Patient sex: M
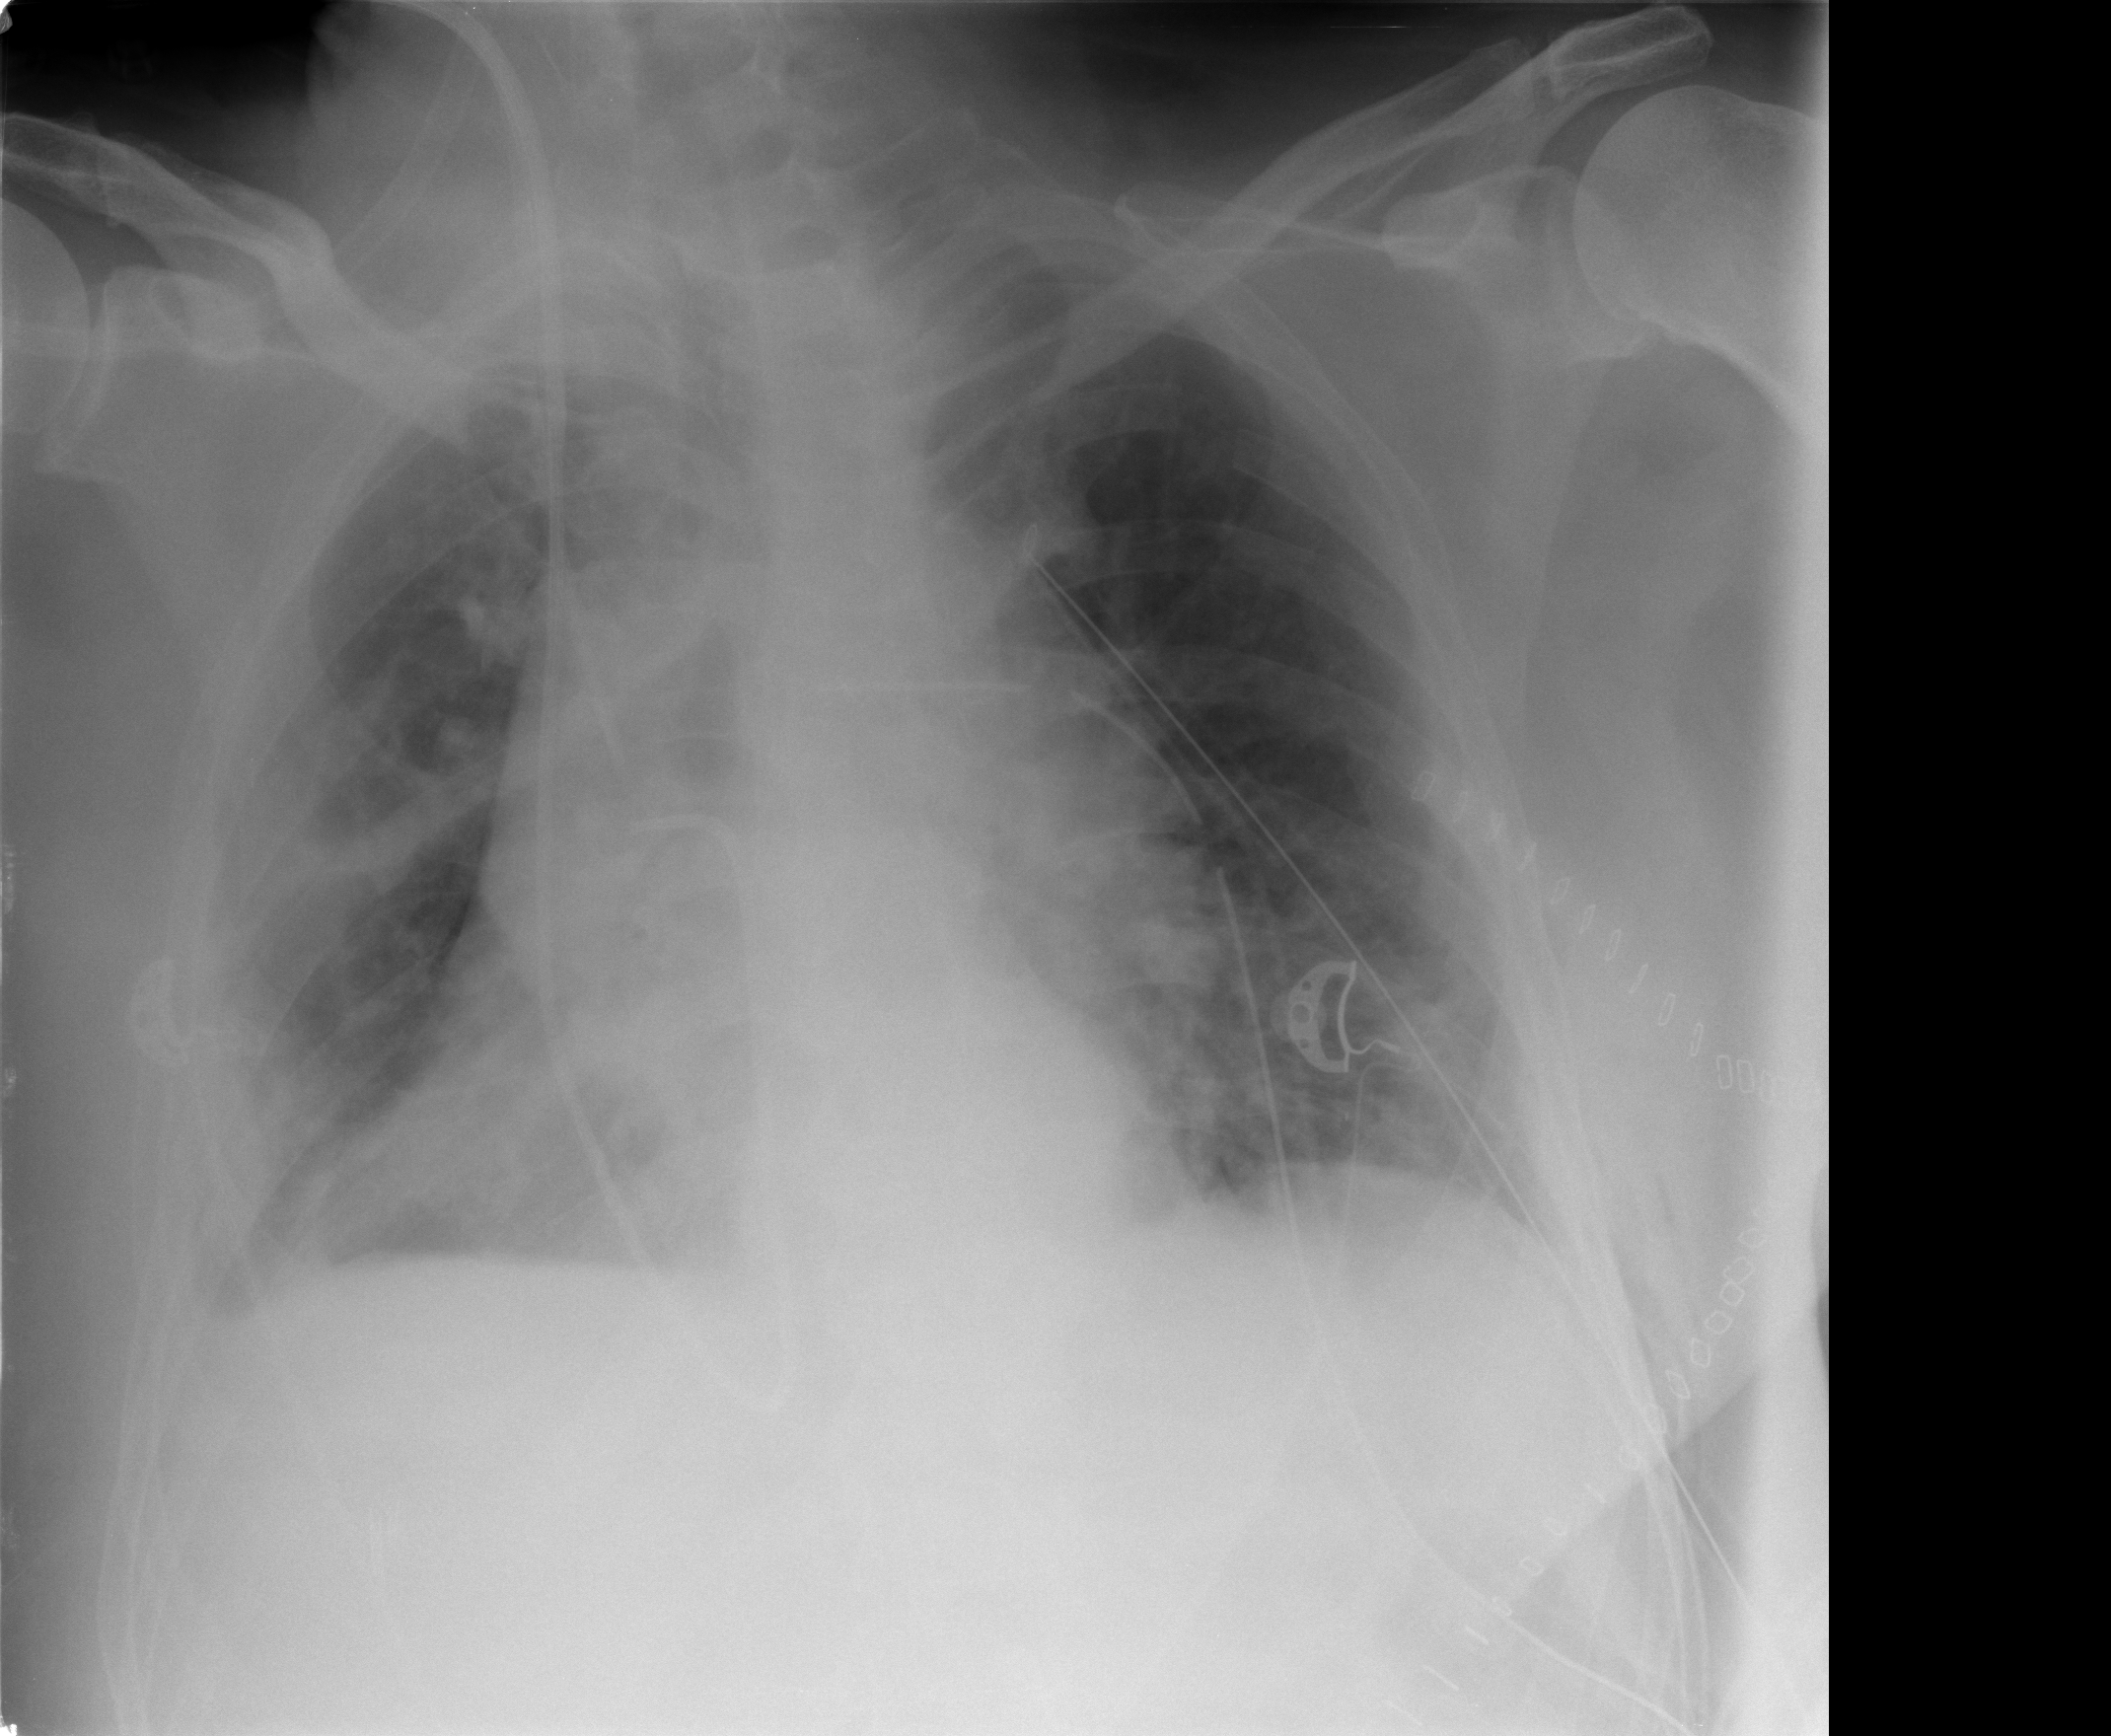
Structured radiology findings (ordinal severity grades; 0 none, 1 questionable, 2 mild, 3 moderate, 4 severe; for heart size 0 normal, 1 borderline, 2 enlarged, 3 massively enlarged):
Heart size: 2
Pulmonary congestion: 2
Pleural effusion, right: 2
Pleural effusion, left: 0
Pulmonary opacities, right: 0
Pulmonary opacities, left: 0
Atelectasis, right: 2
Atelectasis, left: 0